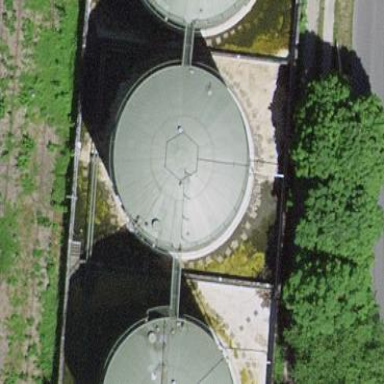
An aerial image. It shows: Building with storage tank.